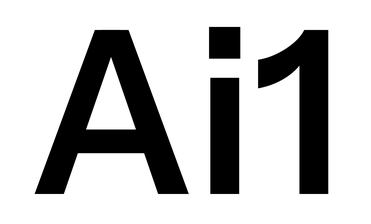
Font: InstrumentSans_SemiBold